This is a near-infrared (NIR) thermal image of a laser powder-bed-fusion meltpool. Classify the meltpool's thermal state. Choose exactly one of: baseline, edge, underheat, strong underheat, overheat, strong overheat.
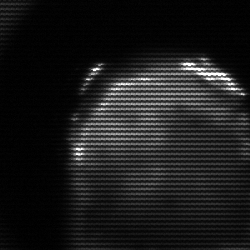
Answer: edge